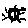
Label: sun